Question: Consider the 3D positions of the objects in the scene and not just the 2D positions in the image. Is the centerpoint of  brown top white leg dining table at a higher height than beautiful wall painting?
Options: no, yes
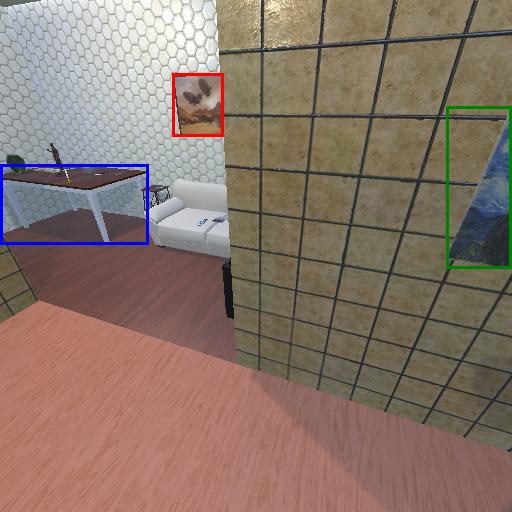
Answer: no